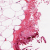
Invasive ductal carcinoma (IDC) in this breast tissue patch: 0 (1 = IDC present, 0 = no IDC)